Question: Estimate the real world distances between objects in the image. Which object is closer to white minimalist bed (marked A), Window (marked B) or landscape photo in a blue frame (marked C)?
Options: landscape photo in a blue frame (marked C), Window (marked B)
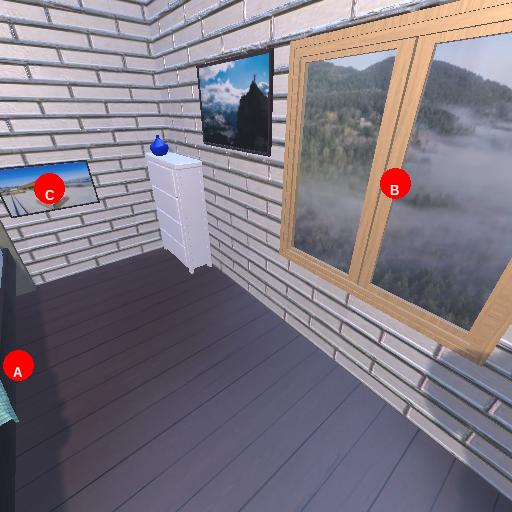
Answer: landscape photo in a blue frame (marked C)